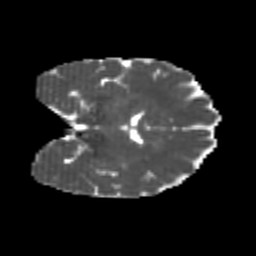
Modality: MD
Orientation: coronal
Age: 25
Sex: female
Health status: healthy
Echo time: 0.074 s